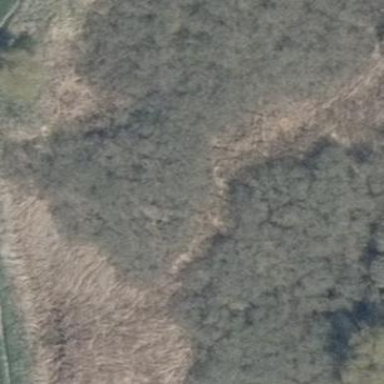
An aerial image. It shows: Patch of scrub vegetation.